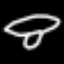
Label: mushroom